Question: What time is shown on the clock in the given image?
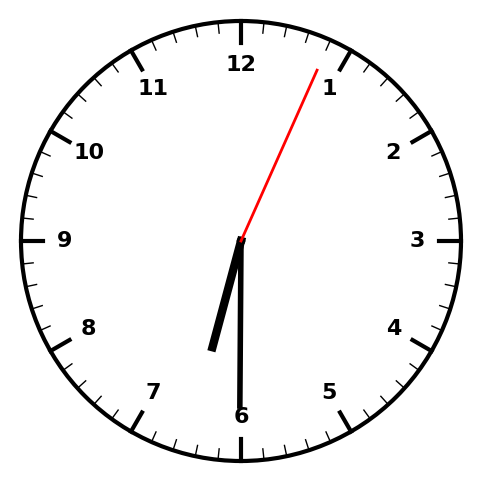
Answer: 06:30:04